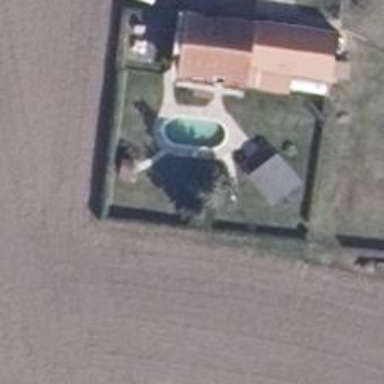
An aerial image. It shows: Swimming pool located in leisure land.